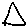
Label: triangle